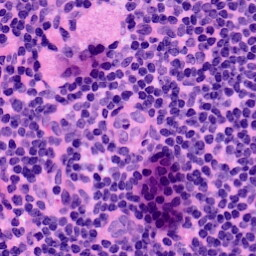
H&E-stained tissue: LymphNode